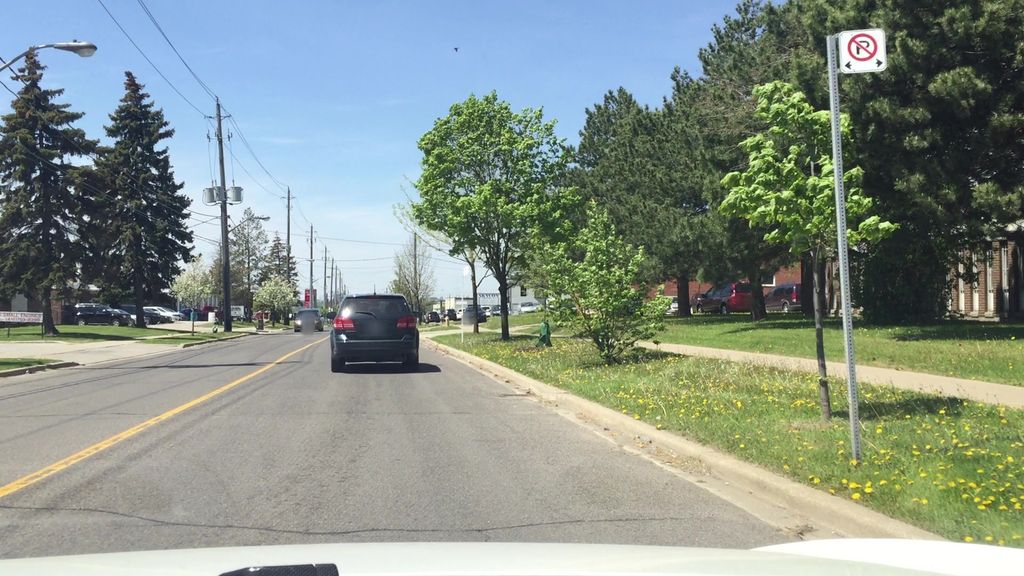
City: toronto